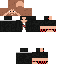
A male human skin with dark skin, wearing brown long hair dressed in a black suit and black pants, featuring a closed mouth.